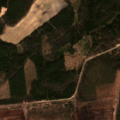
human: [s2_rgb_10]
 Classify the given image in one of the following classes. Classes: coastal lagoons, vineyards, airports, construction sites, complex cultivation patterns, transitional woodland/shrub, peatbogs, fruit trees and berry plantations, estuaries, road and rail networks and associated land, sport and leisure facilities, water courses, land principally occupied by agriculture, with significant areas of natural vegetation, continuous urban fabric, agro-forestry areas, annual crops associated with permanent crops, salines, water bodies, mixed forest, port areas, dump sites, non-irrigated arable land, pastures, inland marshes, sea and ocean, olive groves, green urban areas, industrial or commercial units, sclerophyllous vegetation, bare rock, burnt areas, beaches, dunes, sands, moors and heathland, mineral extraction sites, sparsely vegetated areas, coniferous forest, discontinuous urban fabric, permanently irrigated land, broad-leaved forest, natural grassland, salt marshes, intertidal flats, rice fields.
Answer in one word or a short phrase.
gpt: non-irrigated arable land, coniferous forest, mixed forest, transitional woodland/shrub, peatbogs